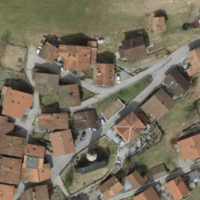
EUNIS habitat code: 54
Species observed at this site:
Allium carinatum